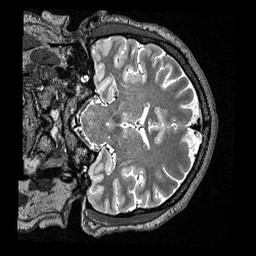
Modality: T2w
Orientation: coronal
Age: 34
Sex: male
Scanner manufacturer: siemens
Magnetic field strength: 3 T
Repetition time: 3.2 s
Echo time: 0.479 s